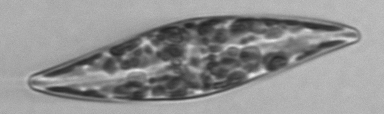
Label: Pleurosigma